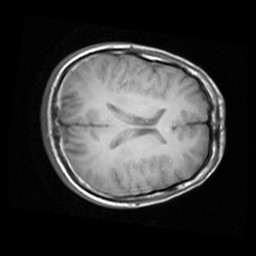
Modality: T1w
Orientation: axial